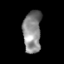
Tissue: skin
Cell type: Epithelial cells
Senescence score: 0.2685
Nuclear area (px): 746
Mean DAPI intensity: 137.362